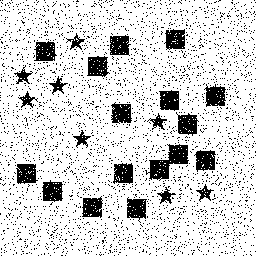
Squares: 16
Triangles: 0
Stars: 8
Total shapes: 24